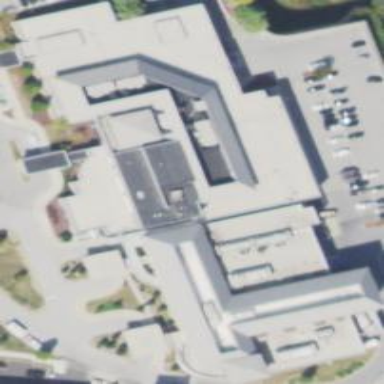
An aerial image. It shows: Hospital building.